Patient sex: F
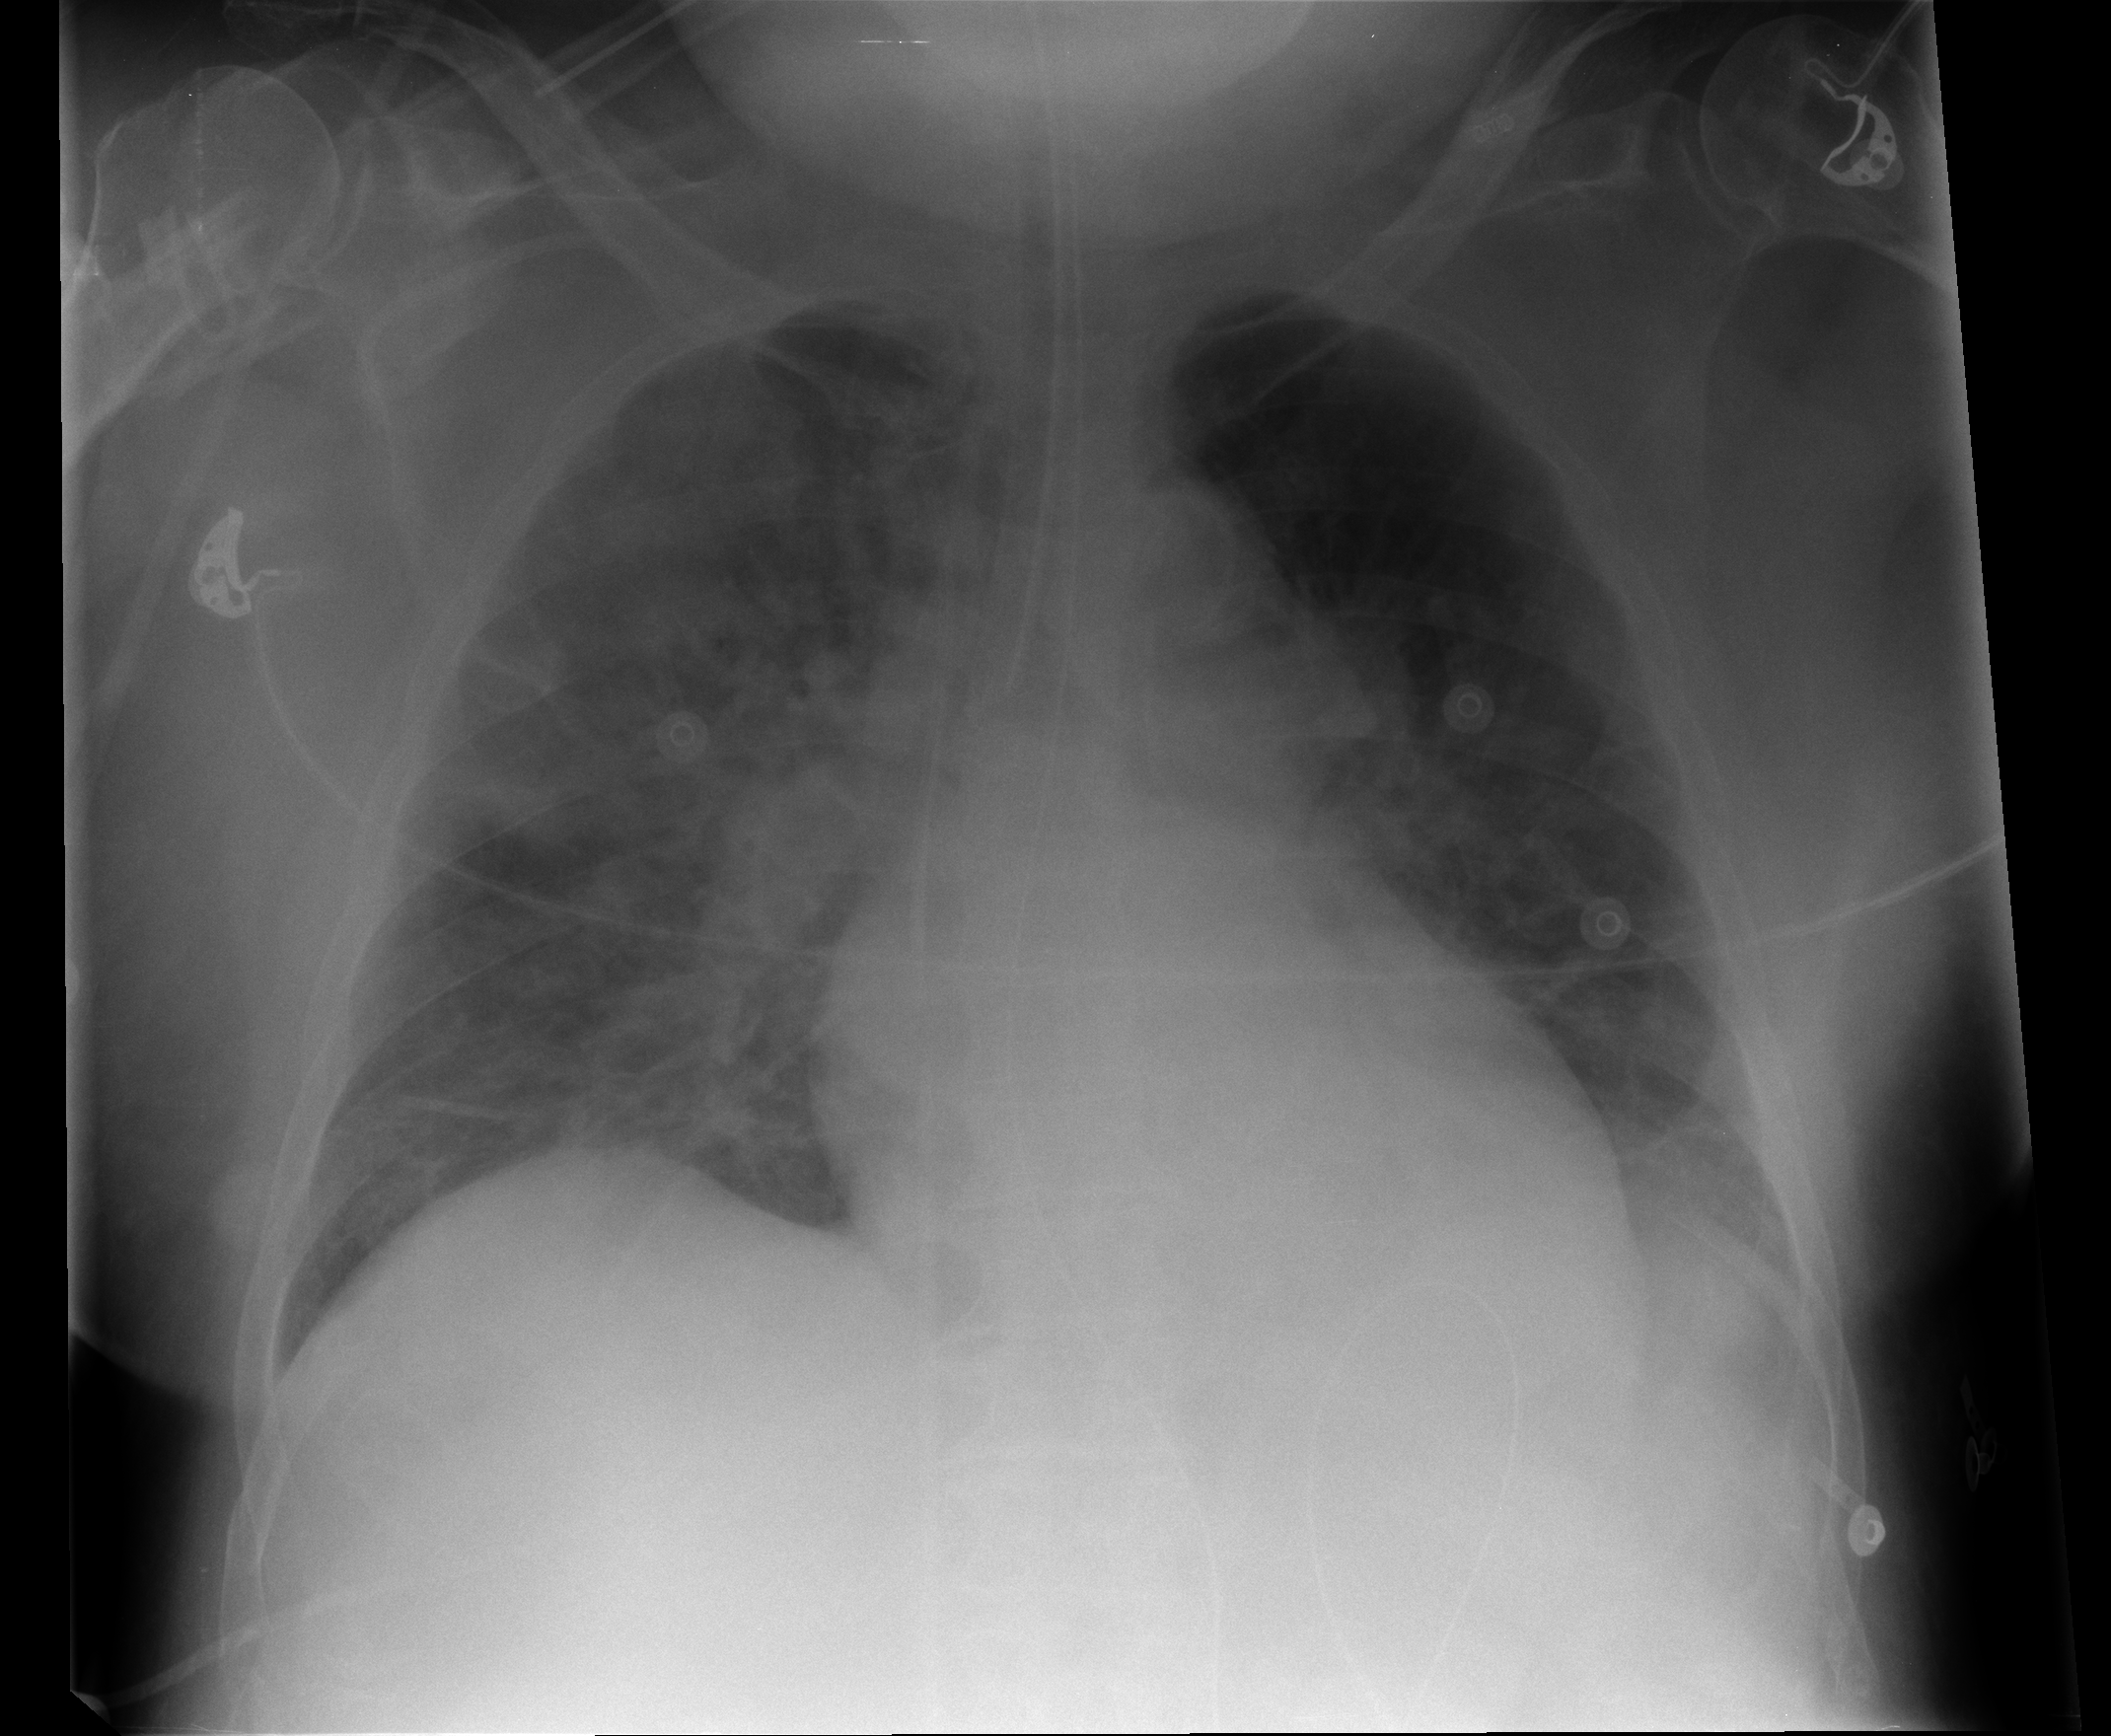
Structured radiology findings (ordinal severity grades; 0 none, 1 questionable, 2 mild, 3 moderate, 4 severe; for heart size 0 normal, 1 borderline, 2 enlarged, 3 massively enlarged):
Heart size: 0
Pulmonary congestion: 2
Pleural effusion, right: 0
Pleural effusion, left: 1
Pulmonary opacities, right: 3
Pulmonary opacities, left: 2
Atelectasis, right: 2
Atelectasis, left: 2